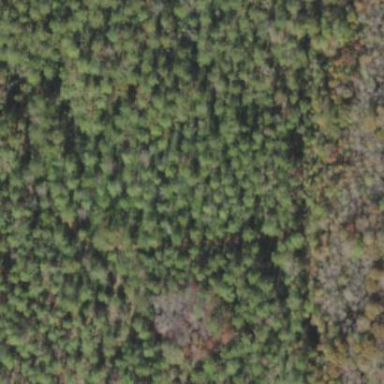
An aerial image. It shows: Needle-leaved woodland.